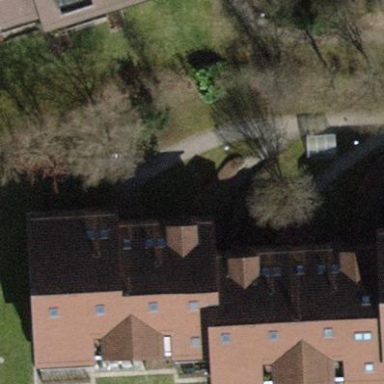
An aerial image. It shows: Image showing building with apartments.